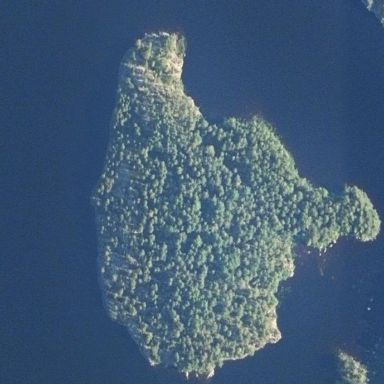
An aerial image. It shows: Islet.